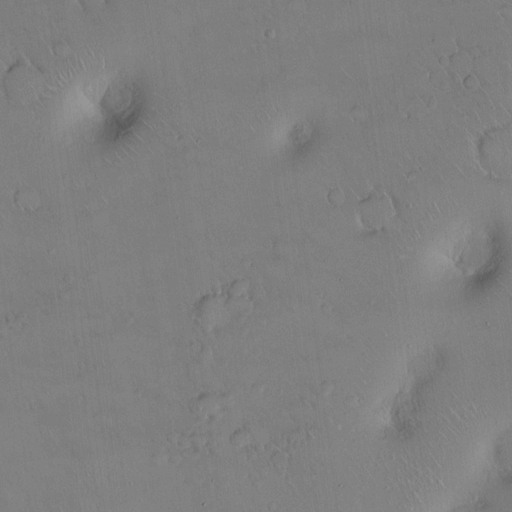
Objects detected: cone, cone, cone, cone, cone, cone